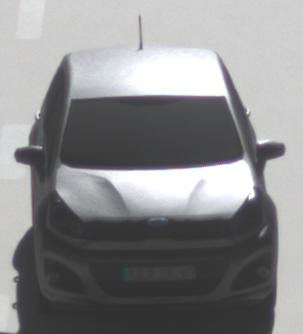
Make: KIA
Model: Rio 1.2
Detailed model: Rio (UB)
Model produced from: 2011/09
Model produced until: 2015/01
Doors: 3
Color: gray
Road condition: dry road
Daytime: morning or afternoon
Contrast: high contrast